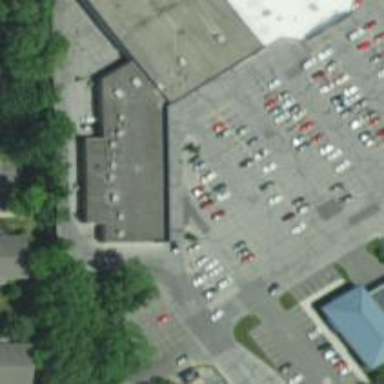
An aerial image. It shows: Post office.